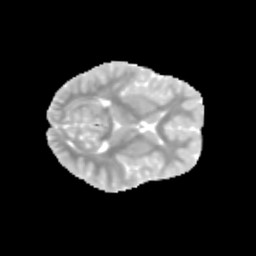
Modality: MD
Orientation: axial
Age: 10
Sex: female
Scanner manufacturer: siemens
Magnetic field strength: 3 T
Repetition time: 3.8 s
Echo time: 0.07 s